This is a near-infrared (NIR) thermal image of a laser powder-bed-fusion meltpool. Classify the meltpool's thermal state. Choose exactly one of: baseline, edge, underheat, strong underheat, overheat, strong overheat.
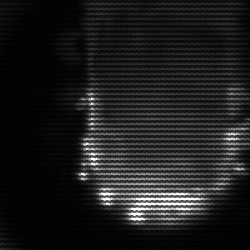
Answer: baseline